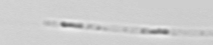
Label: Leptocylindrus